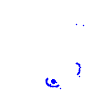
Particle: electron